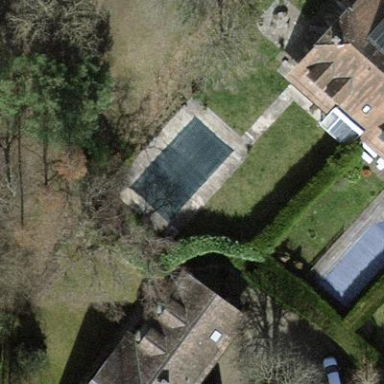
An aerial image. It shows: Swimming pool located in leisure land.